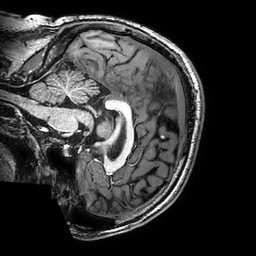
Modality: T1w
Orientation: sagittal
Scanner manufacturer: philips
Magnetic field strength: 3 T
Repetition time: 0.0084 s
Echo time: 0.00389 s